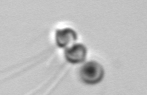
Label: Chaetoceros